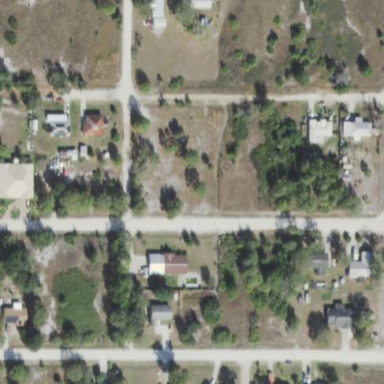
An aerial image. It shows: This residential area consists of single-family homes.